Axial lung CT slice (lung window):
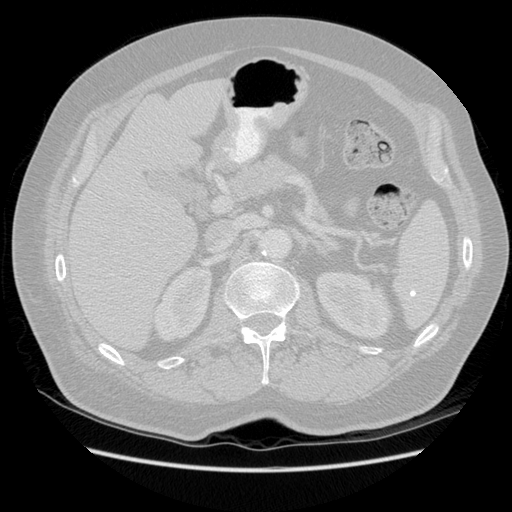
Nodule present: no